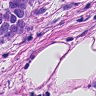
Metastatic tissue present: yes